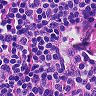
Metastatic tissue present: no